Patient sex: M
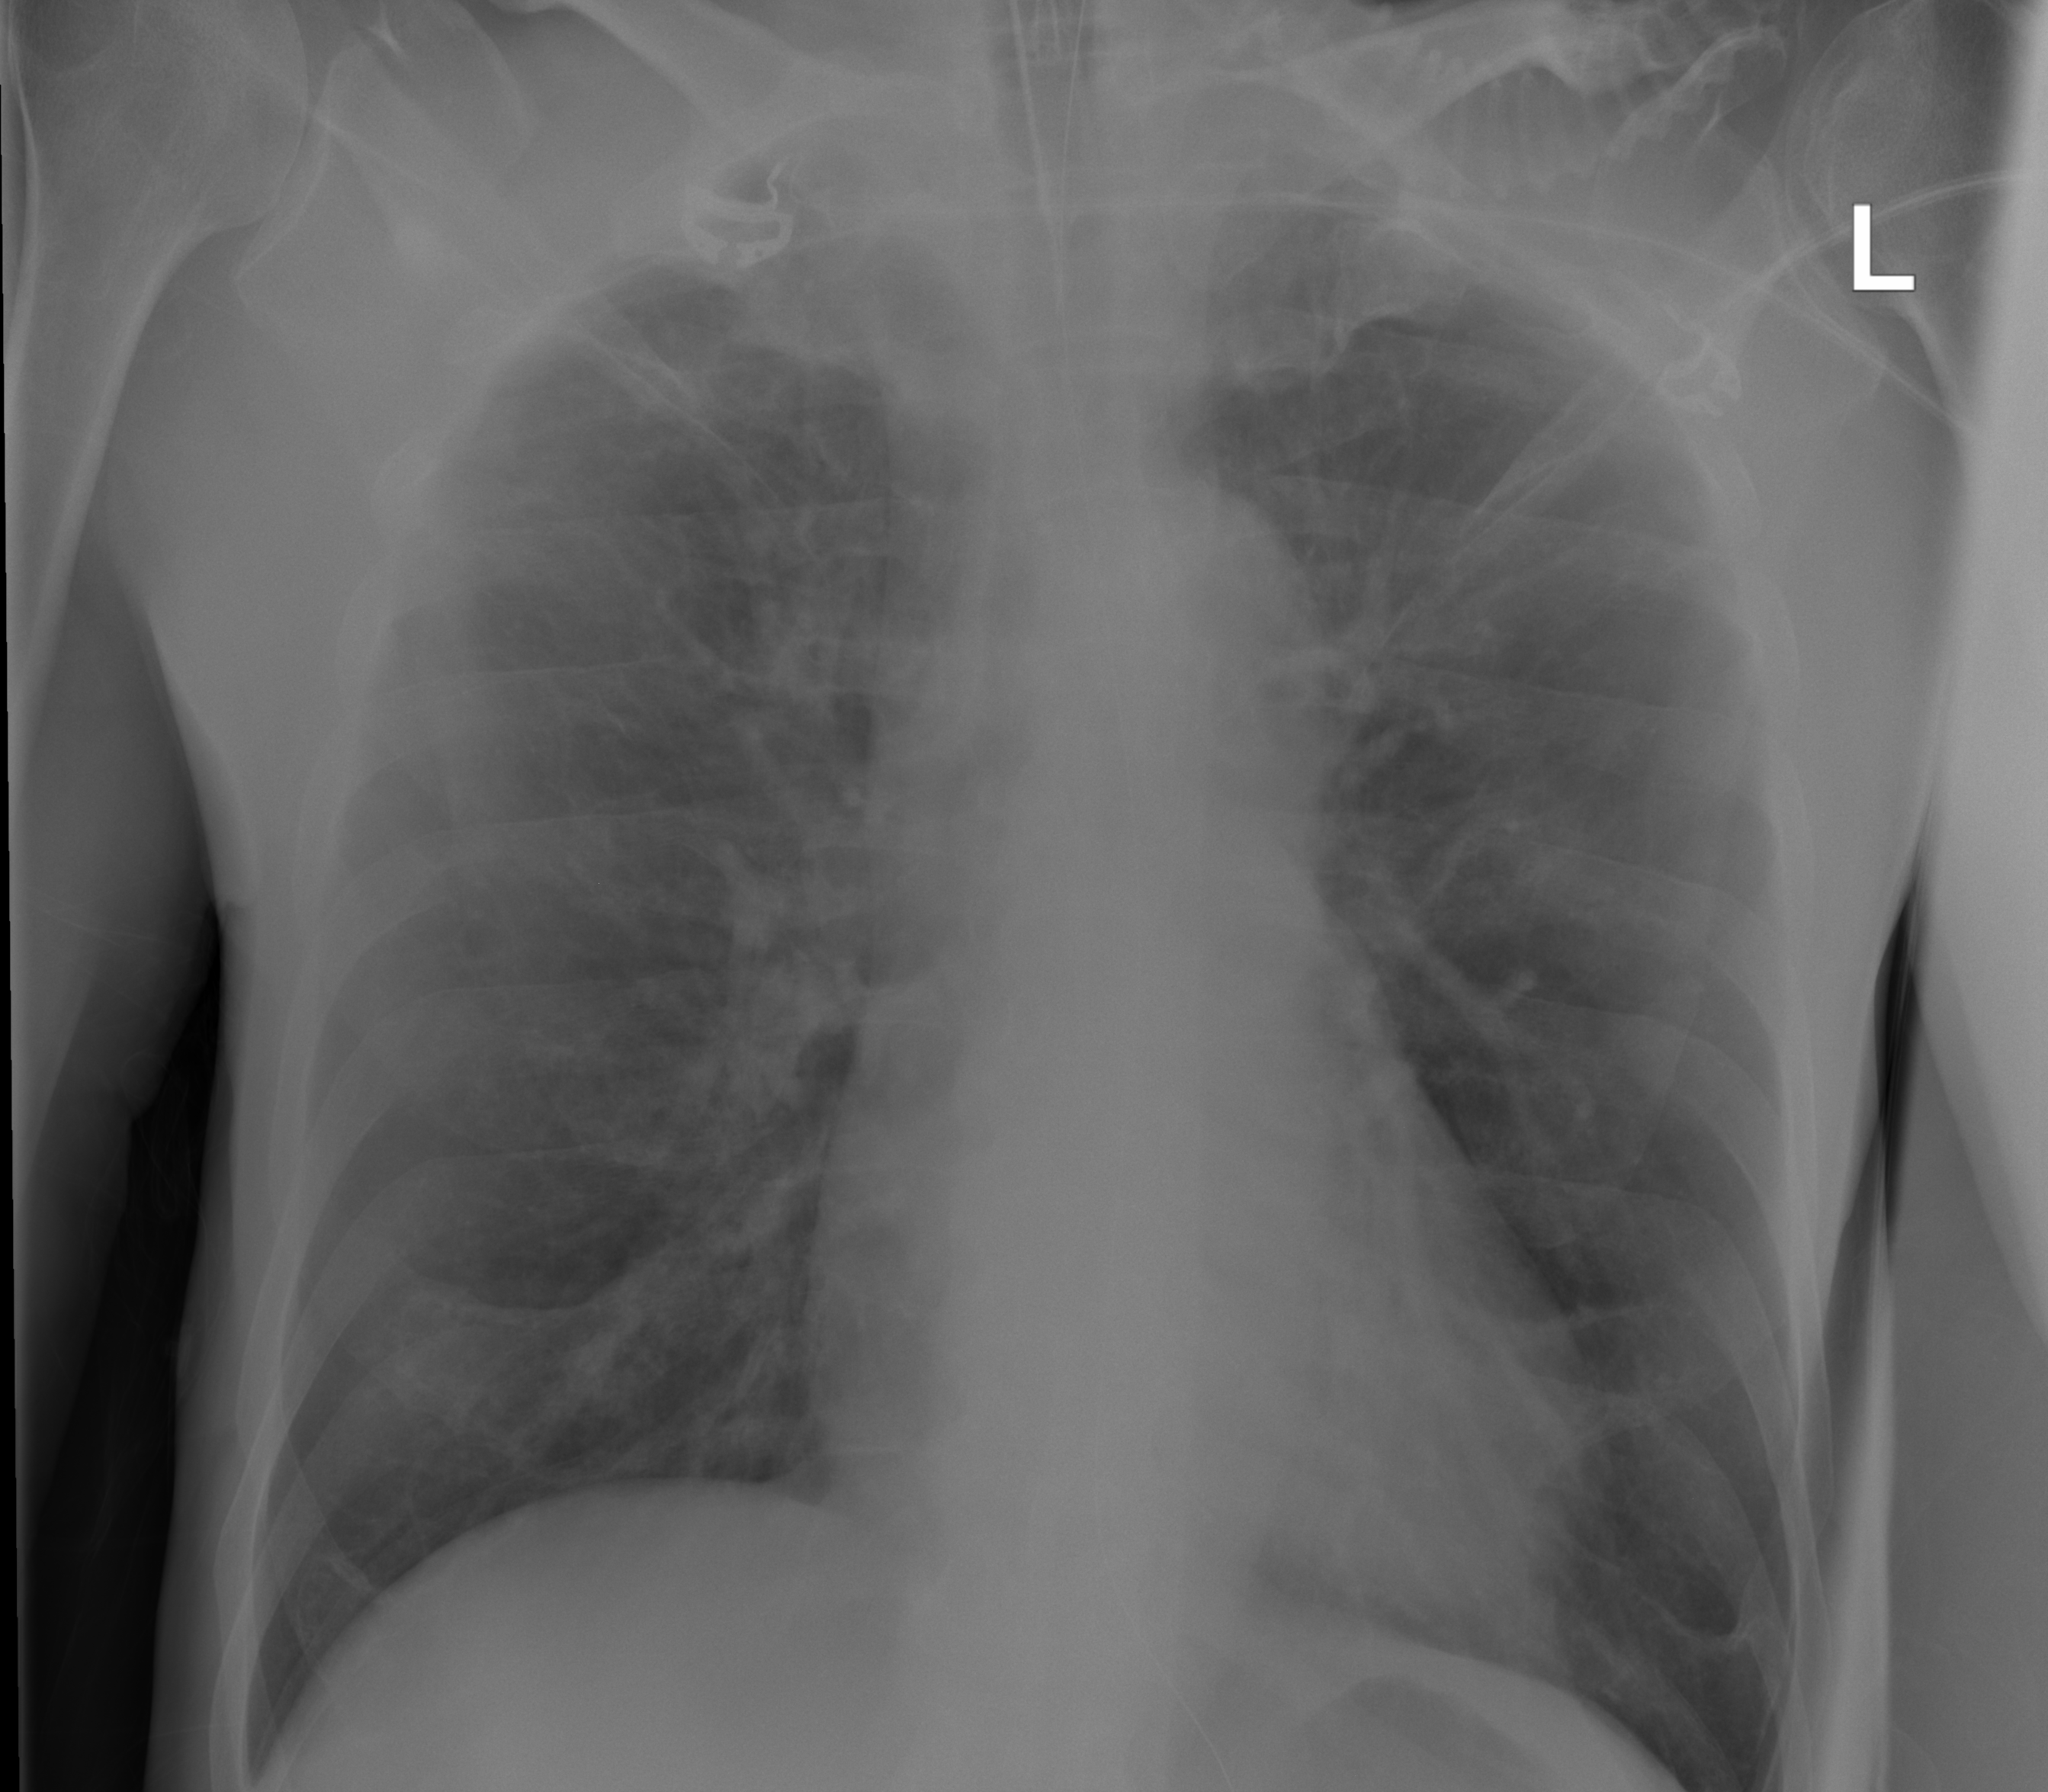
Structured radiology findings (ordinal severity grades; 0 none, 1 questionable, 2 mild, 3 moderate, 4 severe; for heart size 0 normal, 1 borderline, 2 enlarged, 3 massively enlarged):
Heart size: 0
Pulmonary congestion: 2
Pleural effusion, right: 0
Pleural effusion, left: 0
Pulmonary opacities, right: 2
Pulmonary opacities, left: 2
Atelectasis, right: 0
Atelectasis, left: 0